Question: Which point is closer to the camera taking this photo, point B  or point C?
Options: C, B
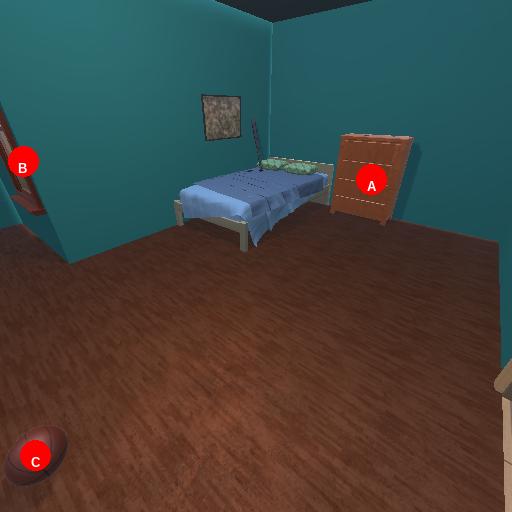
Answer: C